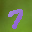
Label: 7